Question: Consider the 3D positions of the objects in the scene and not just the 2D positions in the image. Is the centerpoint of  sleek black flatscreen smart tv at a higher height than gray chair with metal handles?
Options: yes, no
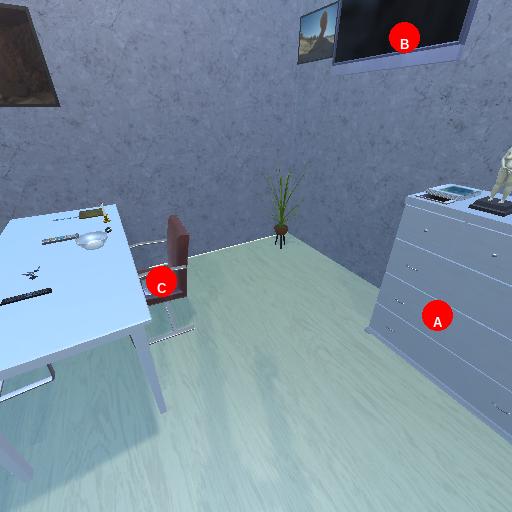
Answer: yes